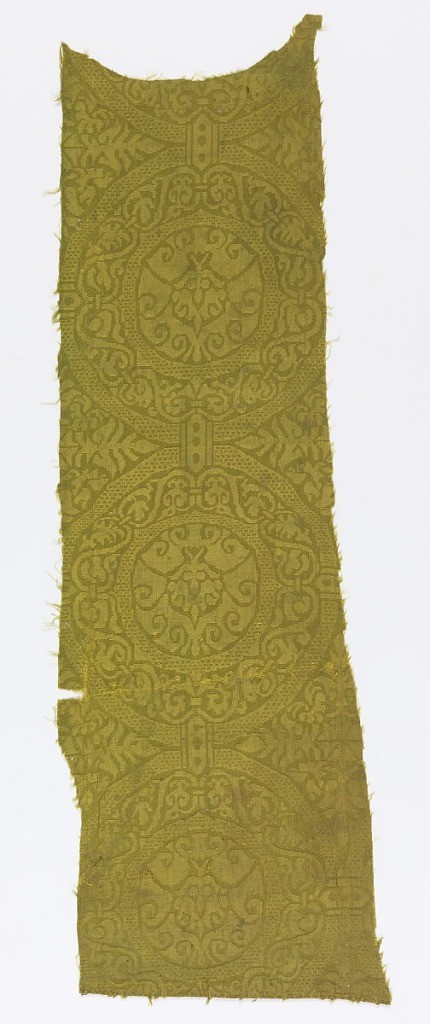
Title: Fragment
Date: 16th century
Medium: silk Technique: 5-harness satin damask
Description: Yellow-green damask lattice of circles connected by a bracket. Each circle contains a flowering plant within a foliate wreath with a circle with octagonal points within a floral scroll wreath. Each concave diamond has a medallion with leaves extended into the four points.